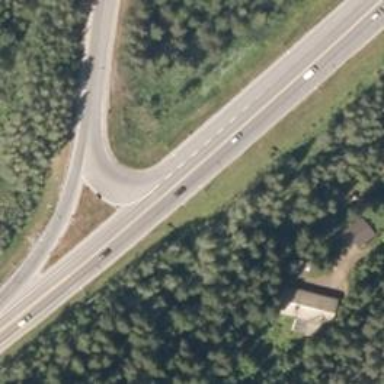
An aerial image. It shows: Asphalt motorway of trunk classification.